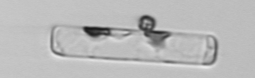
Label: Guinardia_delicatula